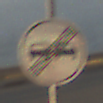
Verkehrszeichen: EndeUeberholverbot
Umgebung: Outdoor, Nature
Tageszeit: SunriseSunset
Wetter: PartlyCloudy
Licht: Natural
Jahreszeit: NotSpecified
Kontrast: MediumContrast